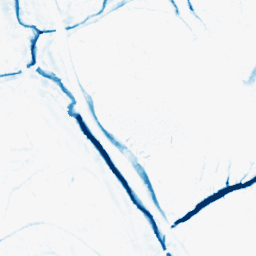
Category: morphological
Decomposition family: morphological_ellipse
Decomposition parameters: operation: closing
width: 10
height: 10
Upsampling method: linear_exact
Upsampling parameters: scale: 4
Upsampling scale: 4